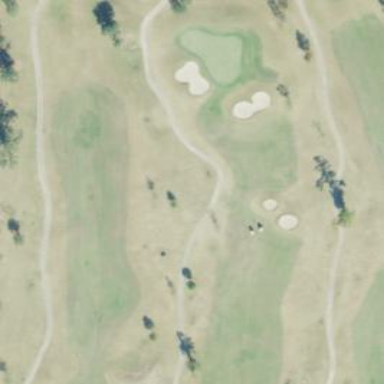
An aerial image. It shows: Area with grass used as rough in golf course.